Question: Basically I have a three div's (buttons) called #main-minicab-service, #main-courier-service and #main-removal-service. On click of these buttons they show the respective page and hide the following div's: #img-onlinebooking, #main-online-booking and #main-onlinebooking-logo
And when you click the button a second time it shows the #main-online-booking divs again. Although this is working to a certain extent, it doesn't work when you (example) click the minicab service button and then click the courier button.
So that you have an idea of what I am trying to achieve I'll show you a image:

Basically, what I want to happen is, if you click the 'minicab service' button, it shows the '#main-minicab-service' div. If you click the 'minicab service' button again, it then shows the three online-booking divs. This part works fine, however, if I click the 'minicab service' button first and then click the 'courier service' button, it shows the '#main-courier-service' tab, again as it should. But if I then click the 'minicab service' button it then shows the Online-Booking tabs where as I would want it to show the #main-minicab-service' div.
I think the only part that needs fixing is that I would want it to show the online-booking divs only if the same button is clicked twice, otherwise show the div that is clicked.
I hope this makes sense, here is the jquery that I have at the minute:
'''
/* Click Events for Buttons */
/* Courier */
$("#img-courier").toggle(
function(){
$('#main-removal-service').hide();
$('#main-minicab-service').hide();
$('#img-onlinebooking').fadeOut('slow');
$('#main-online-booking').fadeOut('slow');
$('#main-onlinebooking-logo').fadeOut('slow');
$('#main-courier-service').delay(600).fadeIn('slow');},
function(){
$('#main-removal-service').hide();
$('#main-minicab-service').hide();
$('#img-onlinebooking').show();
$('#main-online-booking').show();
$('#main-onlinebooking-logo').show();
$('#main-courier-service').hide();
});
/* Minicab */
$("#img-minicab").toggle(
function(){
$('#main-removal-service').hide();
$('#main-courier-service').hide();
$('#img-onlinebooking').fadeOut('slow');
$('#main-online-booking').fadeOut('slow');
$('#main-onlinebooking-logo').fadeOut('slow');
$('#main-minicab-service').delay(600).fadeIn('slow');},
function(){
$('#main-removal-service').hide();
$('#main-courier-service').hide();
$('#img-onlinebooking').show();
$('#main-online-booking').show();
$('#main-onlinebooking-logo').show();
$('#main-minicab-service').hide();
});
/* Removal */
$("#img-removal").toggle(
function(){
$('#main-minicab-service').hide();
$('#main-courier-service').hide();
$('#img-onlinebooking').fadeOut('slow');
$('#main-online-booking').fadeOut('slow');
$('#main-onlinebooking-logo').fadeOut('slow');
$('#main-removal-service').delay(600).fadeIn('slow');},
function(){
$('#main-minicab-service').hide();
$('#main-courier-service').hide();
$('#img-onlinebooking').show();
$('#main-online-booking').show();
$('#main-onlinebooking-logo').show();
$('#main-removal-service').hide();
});
'''
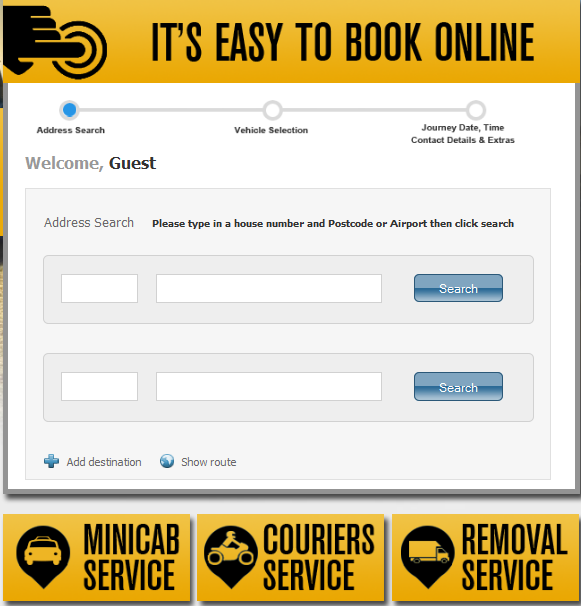
Answer: Your code is too tightly coupled. In your code, each element has to know about the other elements. You already see big problems with just 3 elements. If you had 50 elements instead of 3, you would have a real disaster. You must redo your code to be more modular. Consider this as a starting point:
'''
var allCourierElements = $(".myCourierElement");
var allCabElements = $(".myCabElement");
var allWhateverElements = $(".myWhateverElement");
var allElements = $(".myElement");
//so in your html, a valid cab element to be hidden or shown
// would be, for instance:
//<div class= "myElement myCabElement"></div>
function func1(event)
{
allElements.hide();
allCourierElements.show();
}
function func2(event)
{
allElements.hide();
allCabElements.show();
}
function func3(event)
{
allElements.hide();
allWhateverElements.show();
}
$("#img-courier").on('click', func1);
$("#img-minicab").on('click', func2);
$("#img-whatever").on('click', func3);
//and so on
'''